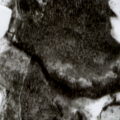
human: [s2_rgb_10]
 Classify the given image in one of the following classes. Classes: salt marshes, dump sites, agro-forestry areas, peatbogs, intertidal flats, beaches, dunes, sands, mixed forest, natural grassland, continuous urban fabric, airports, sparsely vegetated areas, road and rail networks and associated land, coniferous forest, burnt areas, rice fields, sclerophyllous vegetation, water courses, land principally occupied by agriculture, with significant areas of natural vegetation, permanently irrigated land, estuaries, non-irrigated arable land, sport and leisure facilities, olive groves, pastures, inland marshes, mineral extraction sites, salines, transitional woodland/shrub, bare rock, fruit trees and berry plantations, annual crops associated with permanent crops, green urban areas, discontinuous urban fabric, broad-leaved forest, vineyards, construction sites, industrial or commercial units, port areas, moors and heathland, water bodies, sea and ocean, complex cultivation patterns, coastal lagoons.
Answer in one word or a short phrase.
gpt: coniferous forest, mixed forest, water bodies